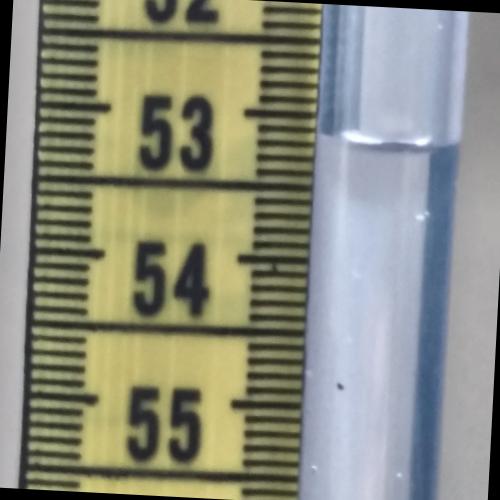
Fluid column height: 53.2 cm